Question: I have two tables, one called accajd, which a screenshot of is shown below, which has the old and new values in it. and one called jobcost with about 15 fields, 3 of which need to be updated with the data from the accadj table (accno, jno, and saccno). What i need to do is everywhere in job cost that the data from the accno, jno, and saccno fields matches the accnoold, jnoold, and saccnoold from accadj, i need to replace the data in jobcost with the values from accnonew, jnonew, and saccnonew from accadj.

'''
update jobcost
set accno =(SELECT accadj.[accnonew] FROM accadj
WHERE accadj.id = jobcost.[jno]
AND accadj.[saccnoold] = jobcost.[saccno]),
jno =(SELECT accadj.[accnonew] FROM accadj
WHERE accadj.id = jobcost.[jno]
AND accadj.[saccnoold] = jobcost.[saccno]),
saccno =(SELECT accadj.[accnonew] FROM accadj
WHERE accadj.id = jobcost.[jno]
AND accadj.[saccnoold] = jobcost.[saccno])
'''
this is all I could come up with as far as writing a query goes for this task, and its nowhere close to working. the jobcost table has about 15,000 entries, so this code would only end up replacing about 100 of them
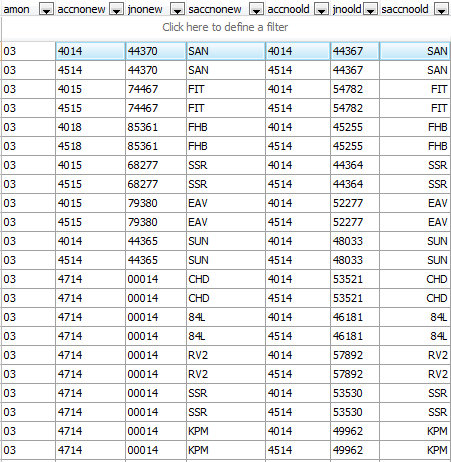
Answer: Check Below code it will work for sure ,
'''
Update jc
set jc.accno = ac.accnonew,jc.jno =ac.accnonew,jc.saccno =ac.saccnonew
from jobcost jc join accadj ac with(nolock)
on jc.accno = ac.accnoold
and jc.jno = ac.jnoold
and jc.saccno =ac.saccnoold
'''
Thanks